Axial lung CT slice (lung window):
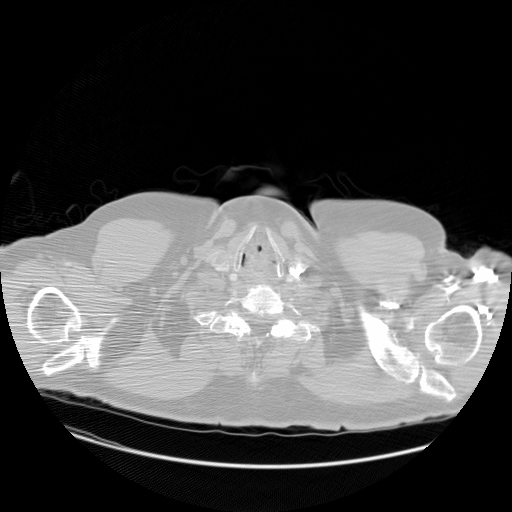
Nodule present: no